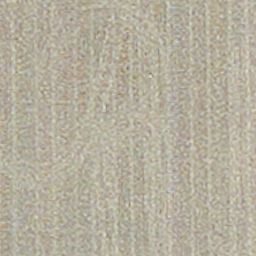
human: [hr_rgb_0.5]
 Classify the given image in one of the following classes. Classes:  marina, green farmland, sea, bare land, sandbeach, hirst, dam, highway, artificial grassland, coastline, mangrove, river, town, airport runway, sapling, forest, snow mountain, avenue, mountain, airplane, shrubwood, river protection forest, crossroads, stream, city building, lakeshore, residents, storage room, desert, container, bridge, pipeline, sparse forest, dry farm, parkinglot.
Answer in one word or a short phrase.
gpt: dry farm